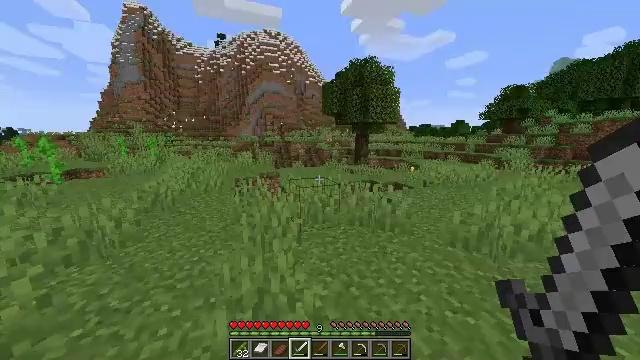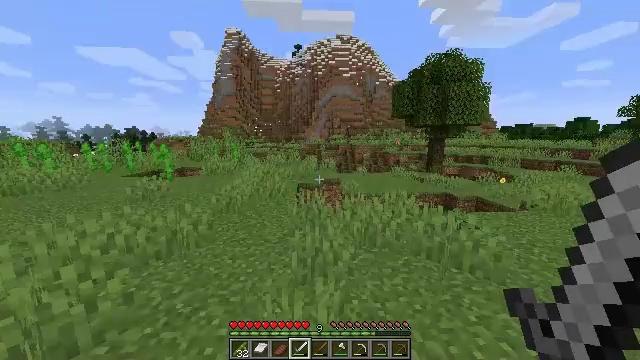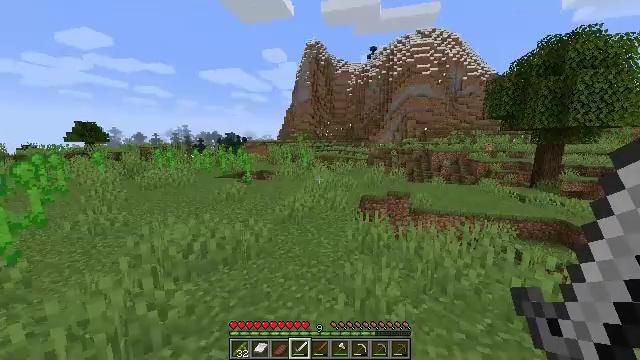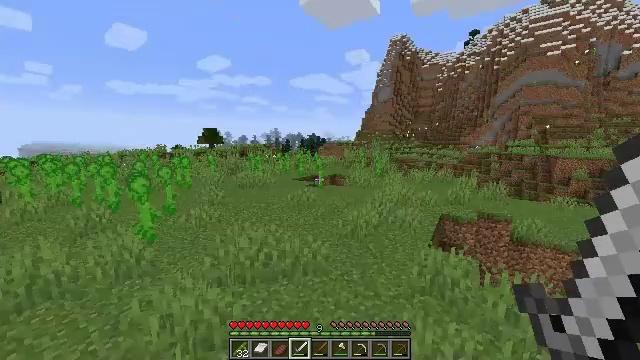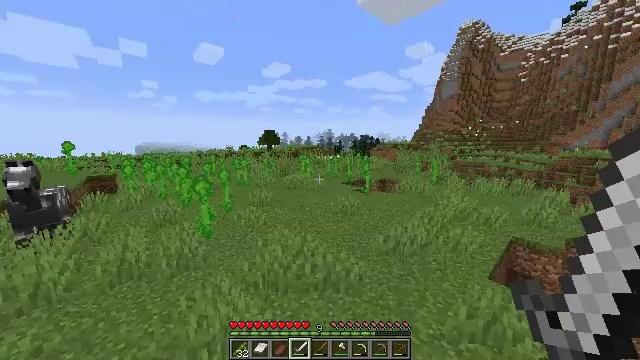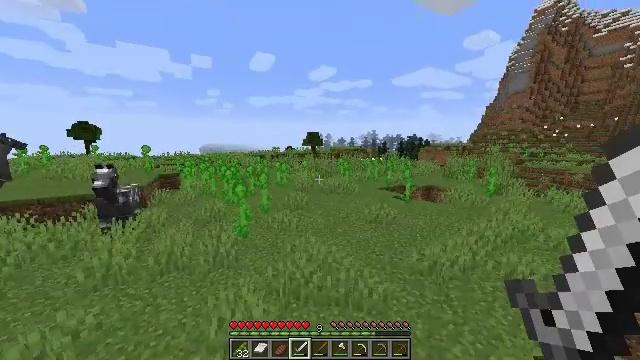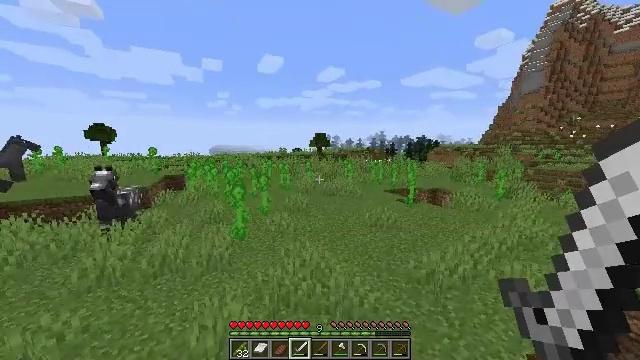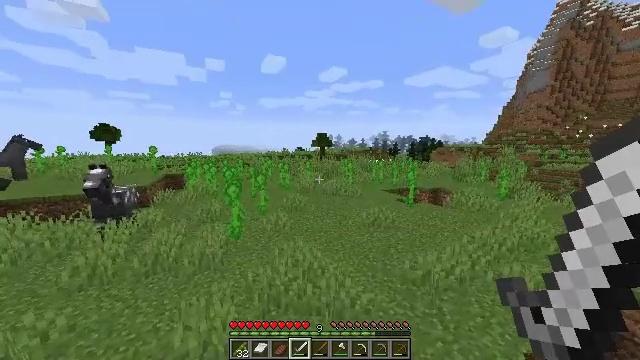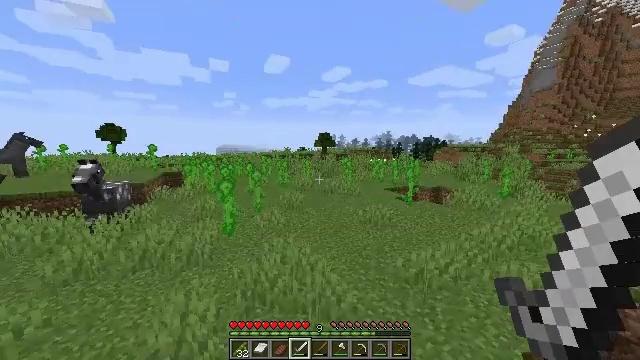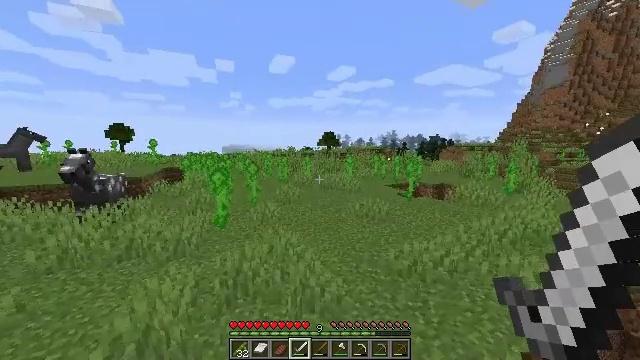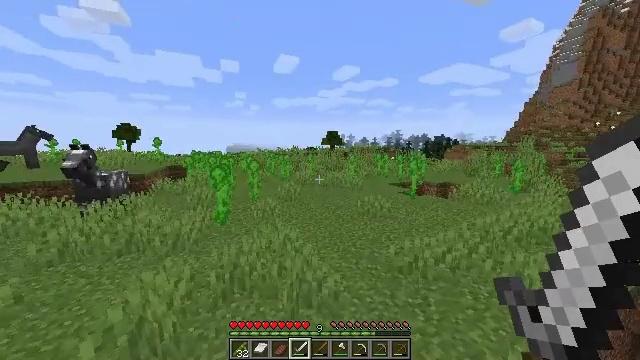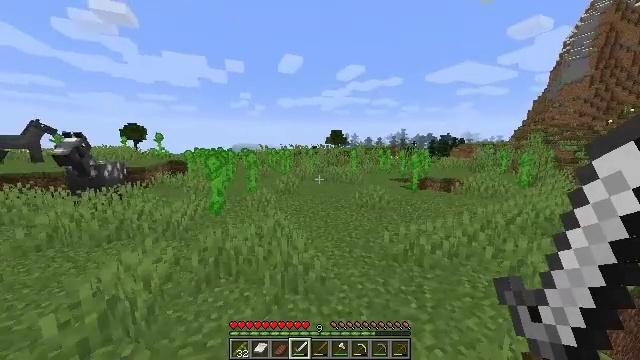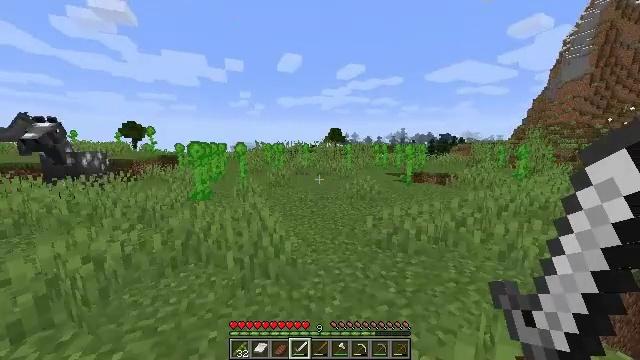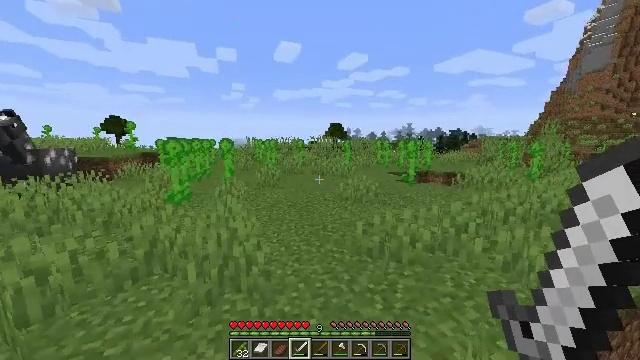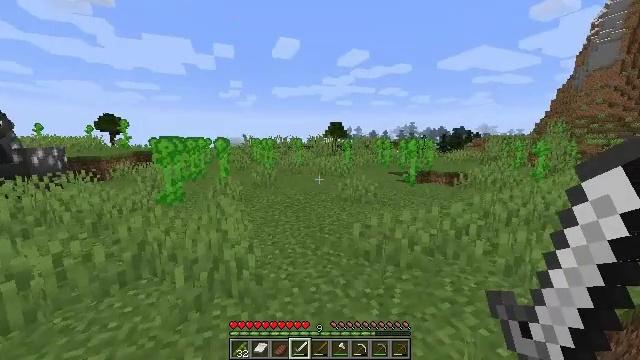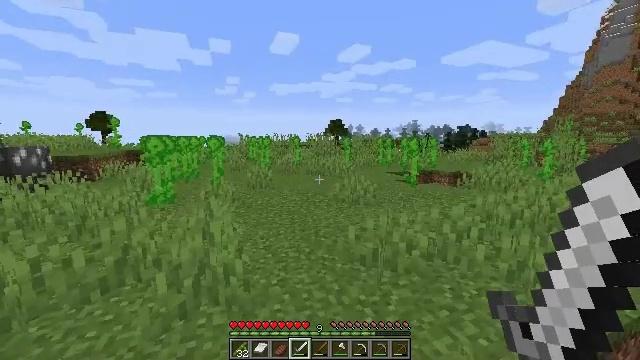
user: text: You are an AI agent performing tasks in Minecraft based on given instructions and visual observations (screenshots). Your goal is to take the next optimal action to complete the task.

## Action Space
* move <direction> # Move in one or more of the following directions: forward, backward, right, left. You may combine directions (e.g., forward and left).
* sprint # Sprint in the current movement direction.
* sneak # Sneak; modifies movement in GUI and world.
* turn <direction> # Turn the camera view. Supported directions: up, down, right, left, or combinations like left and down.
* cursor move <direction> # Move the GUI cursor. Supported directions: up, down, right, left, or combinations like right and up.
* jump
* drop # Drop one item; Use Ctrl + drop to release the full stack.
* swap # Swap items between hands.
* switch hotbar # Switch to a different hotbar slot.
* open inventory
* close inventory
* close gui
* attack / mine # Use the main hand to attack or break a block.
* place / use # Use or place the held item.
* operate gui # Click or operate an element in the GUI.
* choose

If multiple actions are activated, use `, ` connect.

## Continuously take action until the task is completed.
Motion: motion action
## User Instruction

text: Clear the sweet berry bush to collect the sweet berries.
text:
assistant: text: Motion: move forward, turn left, jump
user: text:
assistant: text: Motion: move forward, turn left, jump
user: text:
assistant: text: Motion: move forward, turn left, jump
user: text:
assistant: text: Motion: move forward, turn left, jump
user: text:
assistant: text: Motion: move forward, turn left, jump
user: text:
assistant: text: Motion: move forward and move right, turn left
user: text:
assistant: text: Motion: move forward and move right
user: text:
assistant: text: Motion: move forward and move right
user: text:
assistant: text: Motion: move forward and move right, turn left
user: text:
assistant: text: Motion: move forward and move right, turn left
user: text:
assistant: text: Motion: move forward and move right, turn left
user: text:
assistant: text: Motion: no_op
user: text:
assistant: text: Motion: no_op
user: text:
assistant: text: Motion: no_op
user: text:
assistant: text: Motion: no_op
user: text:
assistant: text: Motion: no_op
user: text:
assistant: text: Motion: no_op
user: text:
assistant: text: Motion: no_op
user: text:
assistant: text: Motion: no_op
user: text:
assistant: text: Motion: turn left
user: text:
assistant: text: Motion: turn left
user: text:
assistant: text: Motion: turn left and up
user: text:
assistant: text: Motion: turn left and up
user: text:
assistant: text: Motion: turn right
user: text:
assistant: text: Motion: move forward, turn right
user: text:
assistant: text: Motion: move forward
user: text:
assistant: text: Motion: move forward
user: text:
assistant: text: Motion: move forward
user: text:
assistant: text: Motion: move forward
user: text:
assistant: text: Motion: move forward and move right